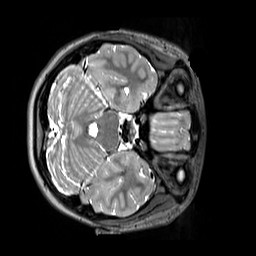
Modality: T2w
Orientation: axial
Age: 11
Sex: female
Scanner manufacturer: siemens
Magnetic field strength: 3 T
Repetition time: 3.2 s
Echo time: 0.408 s